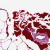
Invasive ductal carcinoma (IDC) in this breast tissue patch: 0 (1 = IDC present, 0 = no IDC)